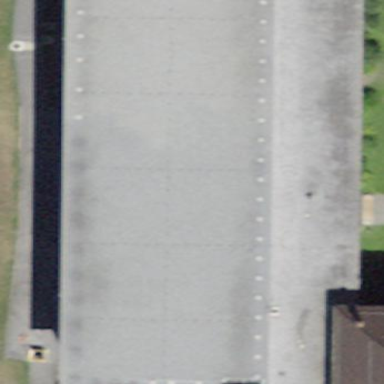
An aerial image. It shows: Industrial building.